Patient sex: M
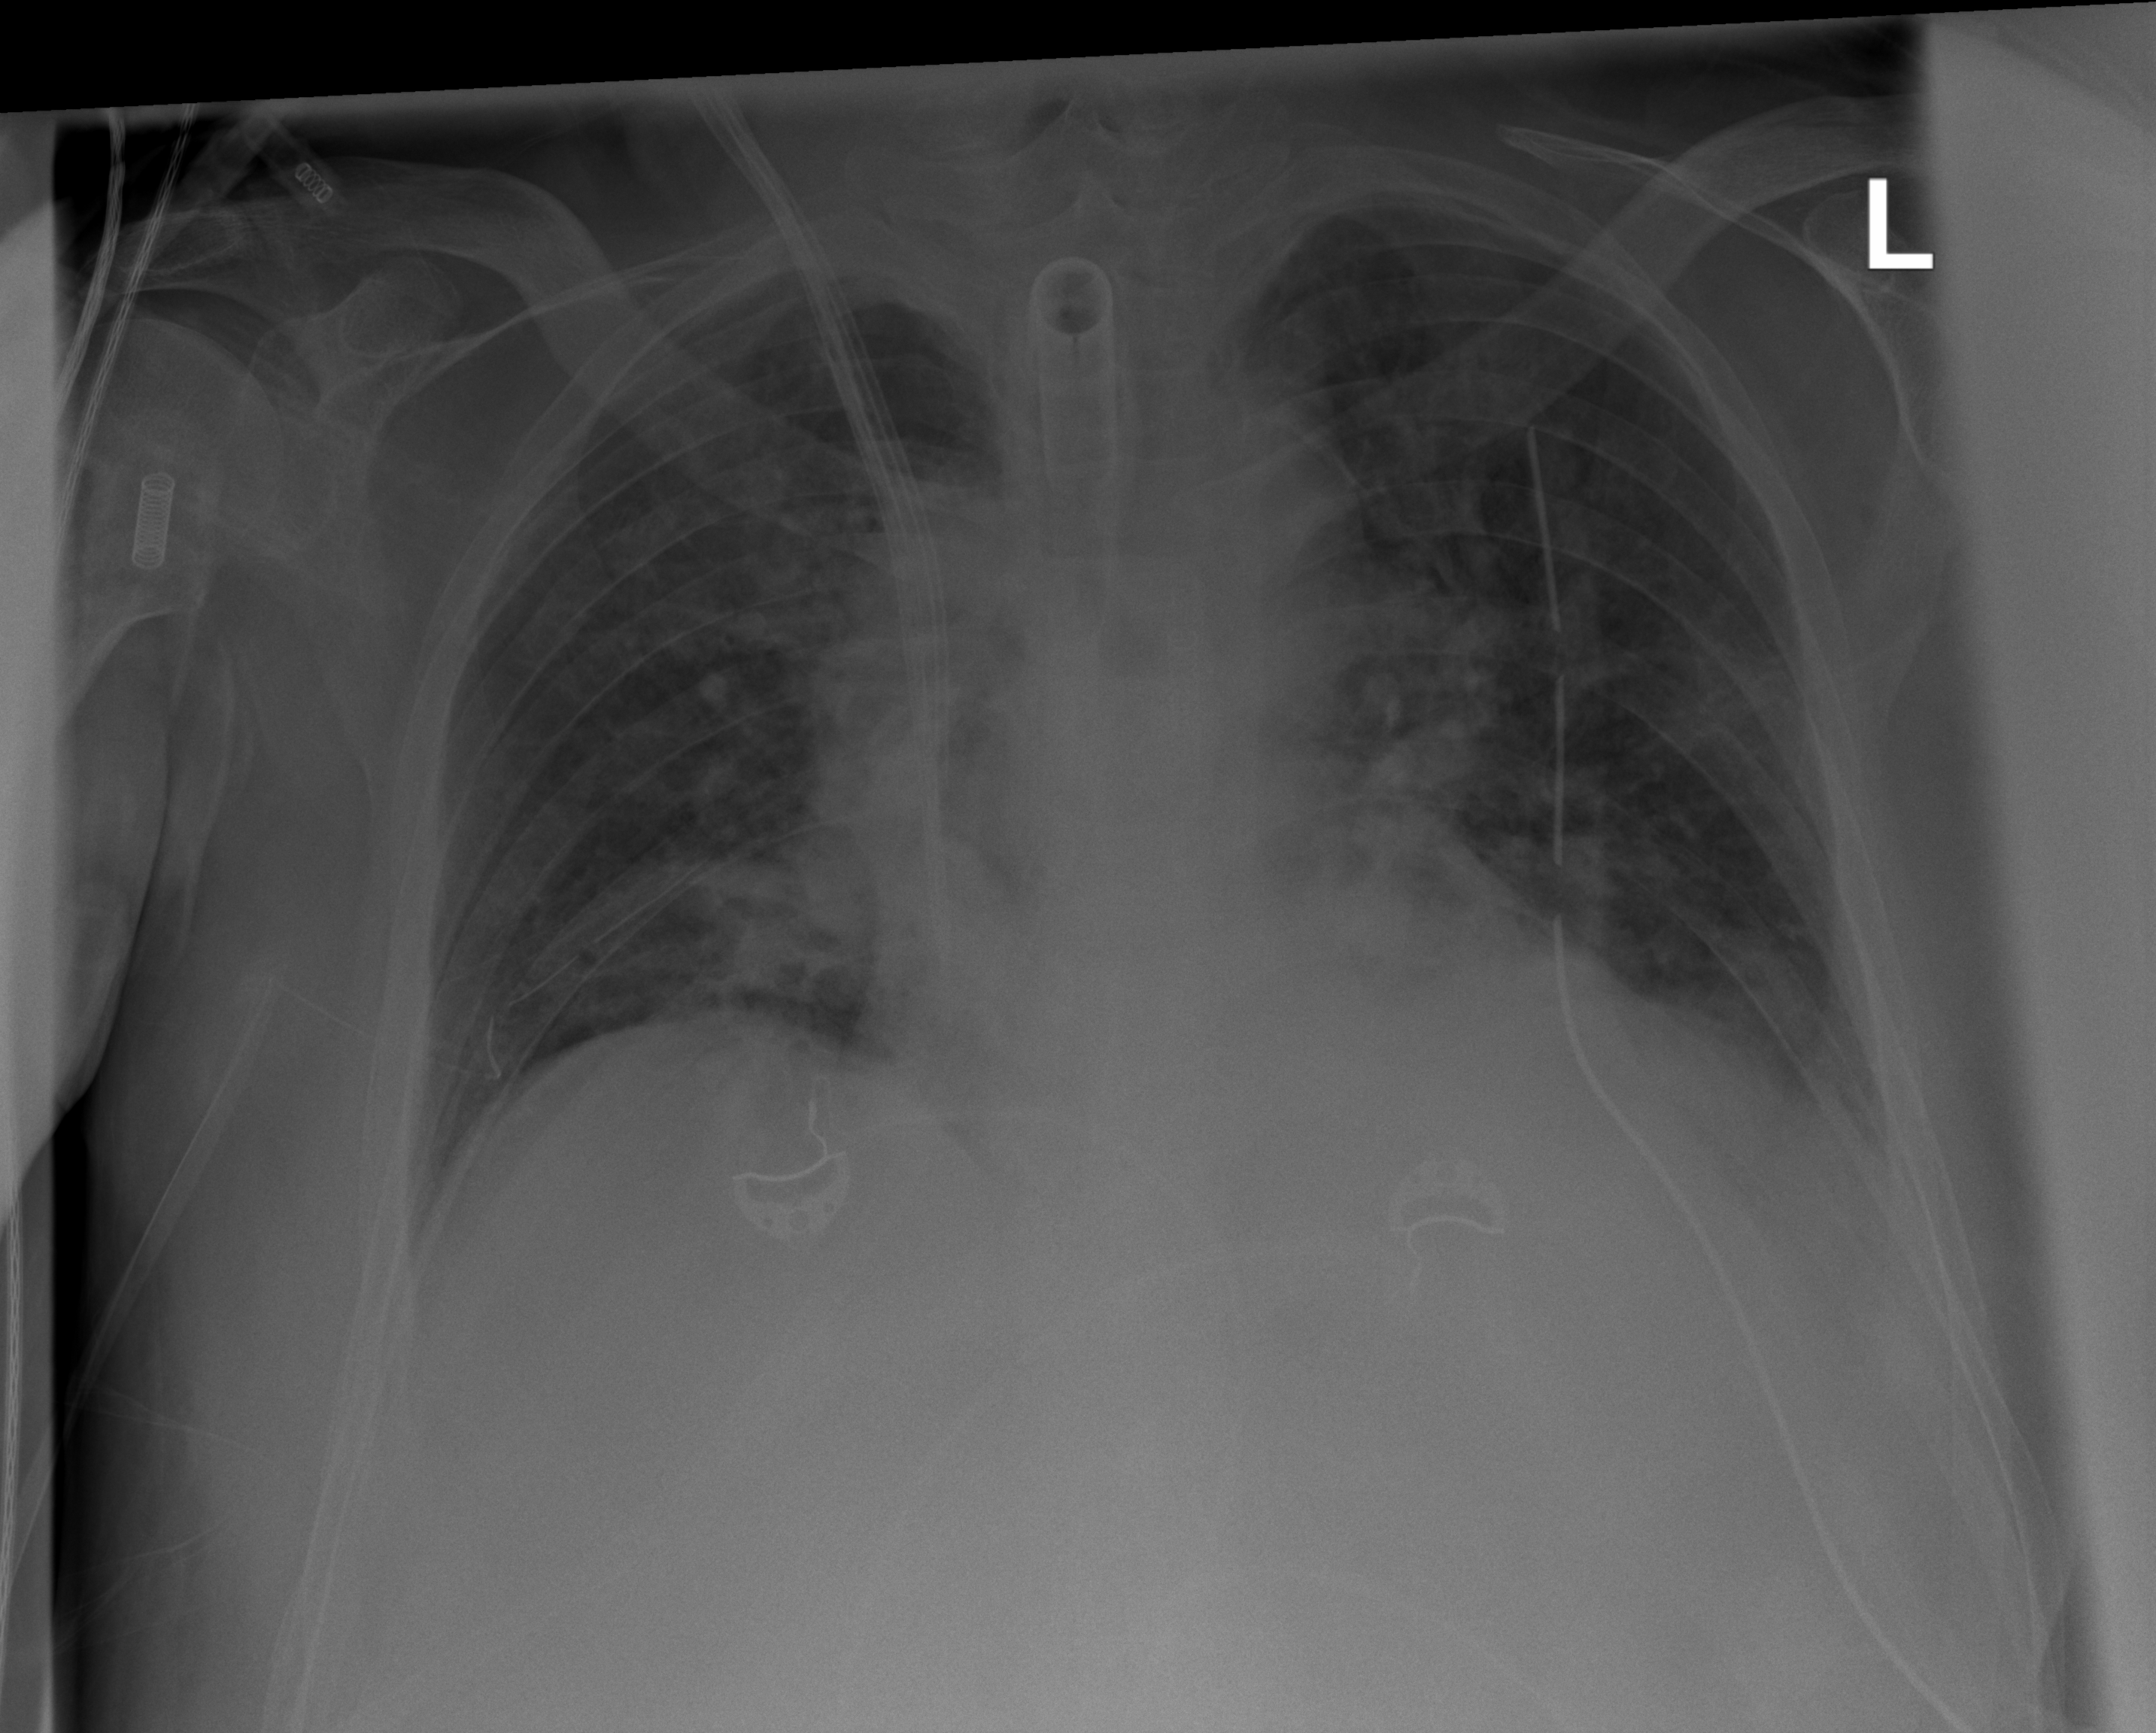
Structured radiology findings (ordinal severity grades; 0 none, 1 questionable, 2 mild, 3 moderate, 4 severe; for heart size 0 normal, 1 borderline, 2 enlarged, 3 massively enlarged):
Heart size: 2
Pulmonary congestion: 2
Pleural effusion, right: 1
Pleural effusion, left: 2
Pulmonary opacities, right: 2
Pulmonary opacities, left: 2
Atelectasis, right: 2
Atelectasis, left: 2